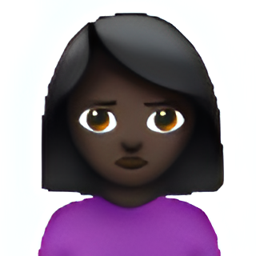
Name: woman pouting type 6
Emoji: 🙎🏿‍♀️
Group: People & Body
Sub-group: person-gesture